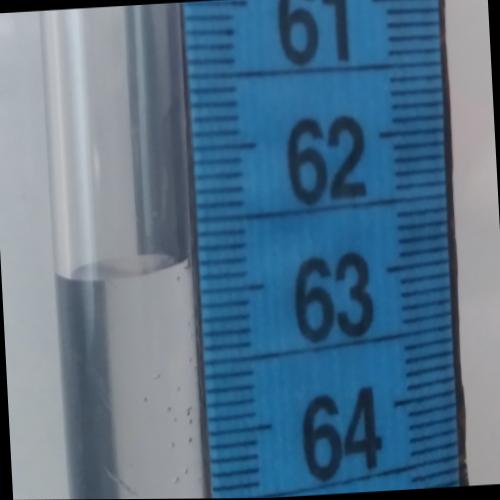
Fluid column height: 62.8 cm